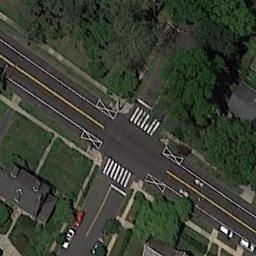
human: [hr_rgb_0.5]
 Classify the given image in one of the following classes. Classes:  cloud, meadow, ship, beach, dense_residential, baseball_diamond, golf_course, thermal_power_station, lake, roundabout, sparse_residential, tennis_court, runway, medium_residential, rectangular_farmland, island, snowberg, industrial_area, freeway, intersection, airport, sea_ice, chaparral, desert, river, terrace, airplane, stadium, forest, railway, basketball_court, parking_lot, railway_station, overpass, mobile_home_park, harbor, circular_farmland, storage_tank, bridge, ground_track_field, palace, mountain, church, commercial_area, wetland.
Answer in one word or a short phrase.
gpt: intersection